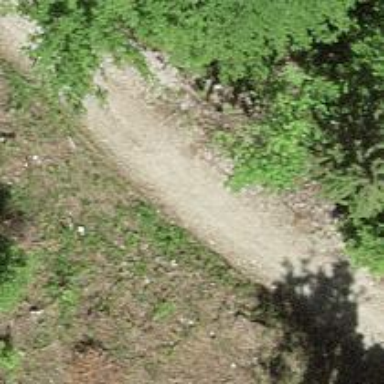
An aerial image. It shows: Unpaved track road with grade3 tracktype.